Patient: sex M, age 50
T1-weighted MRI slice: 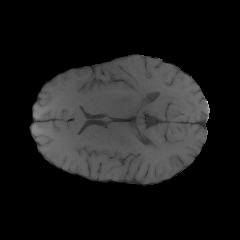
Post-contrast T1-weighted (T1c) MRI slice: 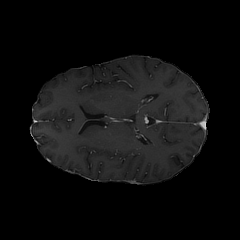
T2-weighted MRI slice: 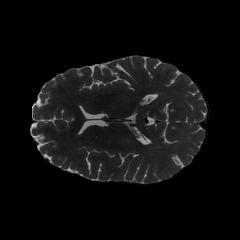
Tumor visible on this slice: no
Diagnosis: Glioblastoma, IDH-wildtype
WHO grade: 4